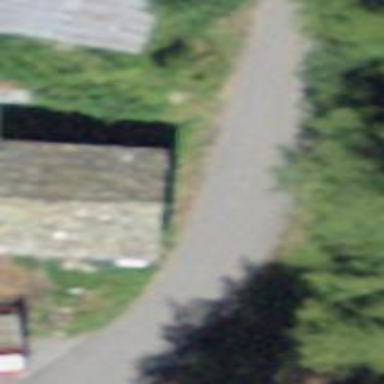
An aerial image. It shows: Rural barn.